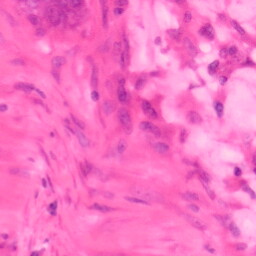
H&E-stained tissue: Colon